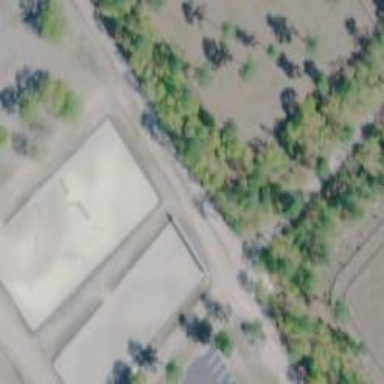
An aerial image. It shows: Equestrian sports pitch with sandy surface for leisure land activities.